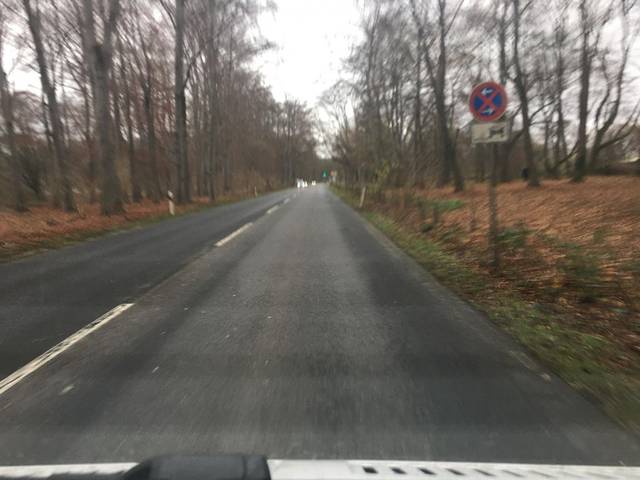
Region: Germany
Coordinates: 50.913, 6.899